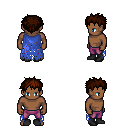
a pixel art fantasy rpg character, male body template, human, dark skin, blue tattered cape, magenta pants, brown bedhead hairstyle, black shoes, four views (front, back, left, right), 2x2 character sprite sheet, small pixel art, hard edges, no anti-aliasing